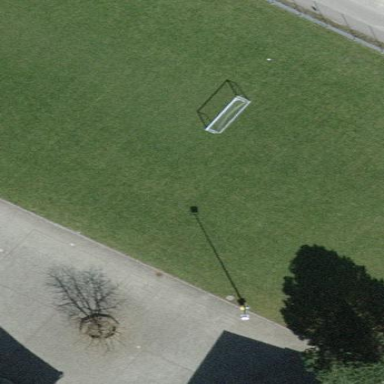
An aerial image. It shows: Grass pitch designated for soccer.